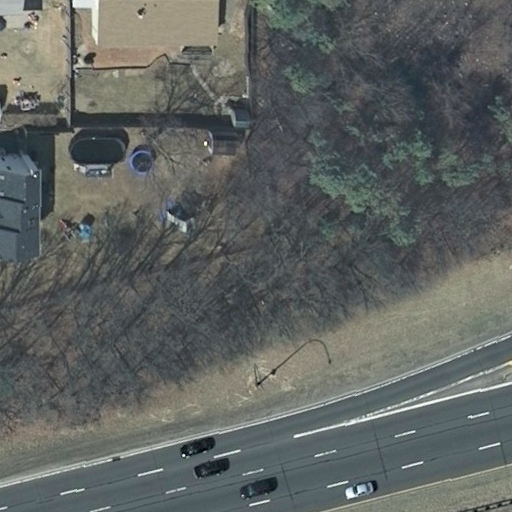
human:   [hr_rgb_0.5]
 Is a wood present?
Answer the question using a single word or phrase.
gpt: yes

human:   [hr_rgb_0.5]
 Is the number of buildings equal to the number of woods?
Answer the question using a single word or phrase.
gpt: no

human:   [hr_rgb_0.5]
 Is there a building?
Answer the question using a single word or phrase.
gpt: yes

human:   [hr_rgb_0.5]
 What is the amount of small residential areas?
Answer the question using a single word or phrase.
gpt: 0

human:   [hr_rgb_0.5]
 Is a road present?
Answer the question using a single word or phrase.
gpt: yes

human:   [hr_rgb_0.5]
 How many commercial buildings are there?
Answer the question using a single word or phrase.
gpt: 0

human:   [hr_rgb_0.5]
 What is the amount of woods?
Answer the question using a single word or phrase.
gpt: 1

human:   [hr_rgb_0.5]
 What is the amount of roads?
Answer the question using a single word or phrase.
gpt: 2

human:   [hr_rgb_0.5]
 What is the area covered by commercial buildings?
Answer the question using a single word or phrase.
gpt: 0m2

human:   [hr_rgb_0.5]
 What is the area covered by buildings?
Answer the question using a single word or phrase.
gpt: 342m2

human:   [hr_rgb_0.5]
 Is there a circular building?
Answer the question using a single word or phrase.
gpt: no

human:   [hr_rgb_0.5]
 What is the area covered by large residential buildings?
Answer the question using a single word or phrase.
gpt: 0m2

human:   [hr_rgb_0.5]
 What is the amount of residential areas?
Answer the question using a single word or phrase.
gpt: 1

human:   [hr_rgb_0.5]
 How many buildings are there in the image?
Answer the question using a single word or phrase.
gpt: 3

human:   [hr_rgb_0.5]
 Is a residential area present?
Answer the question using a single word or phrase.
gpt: yes

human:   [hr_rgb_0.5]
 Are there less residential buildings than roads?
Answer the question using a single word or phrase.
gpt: no

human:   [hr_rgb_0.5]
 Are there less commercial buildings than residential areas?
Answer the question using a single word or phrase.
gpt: yes

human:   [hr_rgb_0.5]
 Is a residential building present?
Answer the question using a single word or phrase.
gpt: yes

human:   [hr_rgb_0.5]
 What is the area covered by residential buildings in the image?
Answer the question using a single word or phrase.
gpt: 342m2

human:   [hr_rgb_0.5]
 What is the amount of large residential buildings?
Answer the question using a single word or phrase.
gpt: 0

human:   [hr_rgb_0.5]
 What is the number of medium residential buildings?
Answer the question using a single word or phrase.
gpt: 2

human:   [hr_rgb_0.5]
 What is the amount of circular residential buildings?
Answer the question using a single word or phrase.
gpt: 0

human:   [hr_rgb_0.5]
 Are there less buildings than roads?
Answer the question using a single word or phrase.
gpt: no

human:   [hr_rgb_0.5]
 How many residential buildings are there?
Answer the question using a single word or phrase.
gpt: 3

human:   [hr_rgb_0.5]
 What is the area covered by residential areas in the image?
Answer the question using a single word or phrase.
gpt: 10599m2

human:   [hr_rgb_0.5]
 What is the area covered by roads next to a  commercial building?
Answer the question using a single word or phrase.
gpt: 0m2

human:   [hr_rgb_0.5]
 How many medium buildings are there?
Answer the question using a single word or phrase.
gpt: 2

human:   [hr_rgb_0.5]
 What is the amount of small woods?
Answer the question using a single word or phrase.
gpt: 0

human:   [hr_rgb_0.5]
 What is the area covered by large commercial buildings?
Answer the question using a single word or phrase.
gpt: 0m2

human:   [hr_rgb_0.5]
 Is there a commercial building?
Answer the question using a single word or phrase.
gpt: no

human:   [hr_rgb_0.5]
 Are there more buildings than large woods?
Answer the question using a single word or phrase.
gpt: yes

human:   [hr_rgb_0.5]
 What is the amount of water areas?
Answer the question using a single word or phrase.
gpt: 0

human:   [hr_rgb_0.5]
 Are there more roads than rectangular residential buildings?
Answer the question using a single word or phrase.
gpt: no

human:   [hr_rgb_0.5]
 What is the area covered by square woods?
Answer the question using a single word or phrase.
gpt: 0m2

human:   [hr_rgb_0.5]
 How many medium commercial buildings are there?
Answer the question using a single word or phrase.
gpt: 0

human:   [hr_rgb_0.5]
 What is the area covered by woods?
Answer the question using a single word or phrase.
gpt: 10599m2

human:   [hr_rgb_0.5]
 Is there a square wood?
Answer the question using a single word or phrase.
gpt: no

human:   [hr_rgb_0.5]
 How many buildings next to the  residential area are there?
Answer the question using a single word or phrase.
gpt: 3

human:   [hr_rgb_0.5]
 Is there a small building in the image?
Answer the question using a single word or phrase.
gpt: yes

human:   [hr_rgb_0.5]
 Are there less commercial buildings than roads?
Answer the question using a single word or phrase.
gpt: yes

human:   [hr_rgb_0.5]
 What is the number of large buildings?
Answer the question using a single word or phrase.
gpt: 0

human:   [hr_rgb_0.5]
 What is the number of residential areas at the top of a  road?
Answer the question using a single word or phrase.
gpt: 0

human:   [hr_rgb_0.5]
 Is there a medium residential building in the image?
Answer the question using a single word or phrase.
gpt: yes

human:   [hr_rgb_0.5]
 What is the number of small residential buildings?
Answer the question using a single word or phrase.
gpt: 1

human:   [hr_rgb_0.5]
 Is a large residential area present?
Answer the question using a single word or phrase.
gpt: yes

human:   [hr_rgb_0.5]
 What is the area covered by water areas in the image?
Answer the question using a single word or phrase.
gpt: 0m2

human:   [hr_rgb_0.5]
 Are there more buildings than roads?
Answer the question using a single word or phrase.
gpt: yes

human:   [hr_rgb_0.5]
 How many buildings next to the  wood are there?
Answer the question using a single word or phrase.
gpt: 3

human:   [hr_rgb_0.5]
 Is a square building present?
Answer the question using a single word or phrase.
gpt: no

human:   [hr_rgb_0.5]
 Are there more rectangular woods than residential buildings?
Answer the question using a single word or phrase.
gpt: no

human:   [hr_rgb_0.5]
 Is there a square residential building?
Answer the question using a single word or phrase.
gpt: no

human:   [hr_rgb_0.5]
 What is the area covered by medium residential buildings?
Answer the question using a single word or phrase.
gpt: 333m2

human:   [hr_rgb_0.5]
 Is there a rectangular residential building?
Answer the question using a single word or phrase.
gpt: yes

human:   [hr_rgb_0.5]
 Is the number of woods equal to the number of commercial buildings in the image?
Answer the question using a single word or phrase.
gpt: no

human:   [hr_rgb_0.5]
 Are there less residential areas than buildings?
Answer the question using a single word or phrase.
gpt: yes

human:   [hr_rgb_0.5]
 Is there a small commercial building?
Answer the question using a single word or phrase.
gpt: no

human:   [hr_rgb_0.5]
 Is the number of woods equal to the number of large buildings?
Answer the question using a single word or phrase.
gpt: no

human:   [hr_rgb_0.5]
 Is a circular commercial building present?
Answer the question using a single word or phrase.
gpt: no

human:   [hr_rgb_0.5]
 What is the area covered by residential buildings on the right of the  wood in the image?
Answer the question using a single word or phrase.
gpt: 0m2

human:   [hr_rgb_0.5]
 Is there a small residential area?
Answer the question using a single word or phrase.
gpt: no

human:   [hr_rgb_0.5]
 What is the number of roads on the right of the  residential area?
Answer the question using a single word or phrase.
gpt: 2

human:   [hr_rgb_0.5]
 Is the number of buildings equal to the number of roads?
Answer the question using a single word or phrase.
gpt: no

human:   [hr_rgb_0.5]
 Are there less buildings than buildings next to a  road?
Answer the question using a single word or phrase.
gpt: no

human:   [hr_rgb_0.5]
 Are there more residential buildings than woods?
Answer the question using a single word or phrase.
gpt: yes